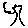
Label: tree